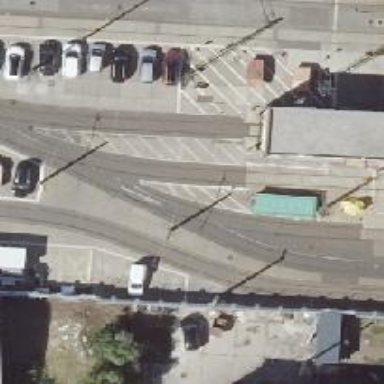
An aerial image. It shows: Tram railway yard with electrified contact line.